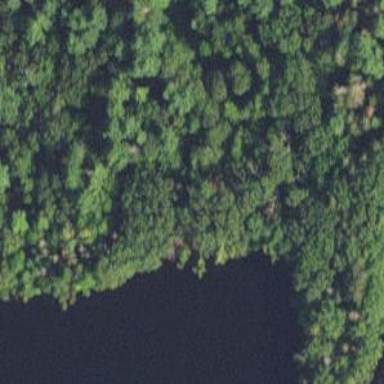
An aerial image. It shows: Mixed leaf woodland.